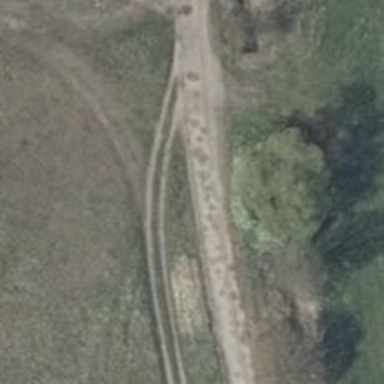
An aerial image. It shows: Sandy track road with grade3 tracktype.